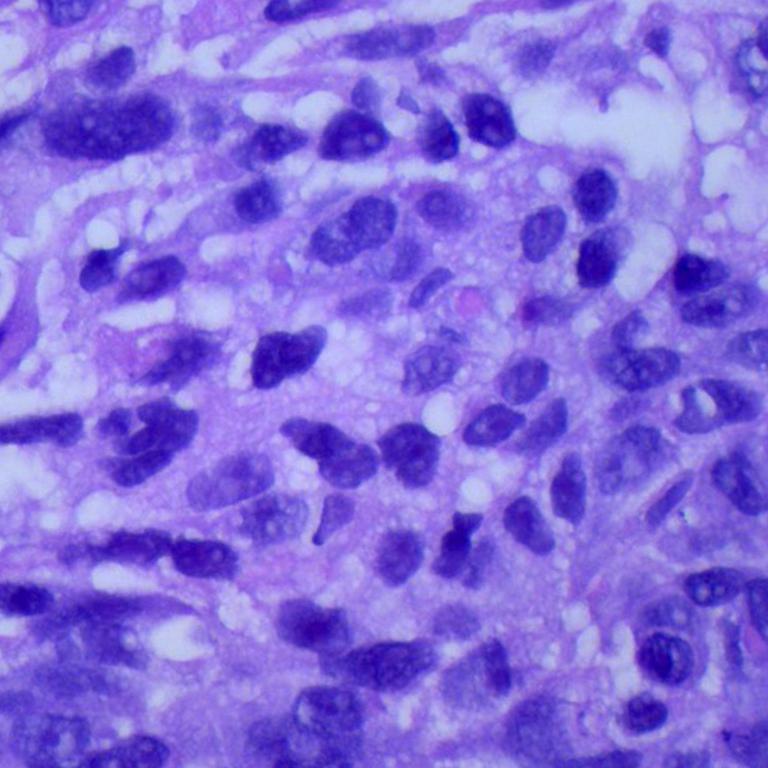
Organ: lung
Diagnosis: squamous carcinomas